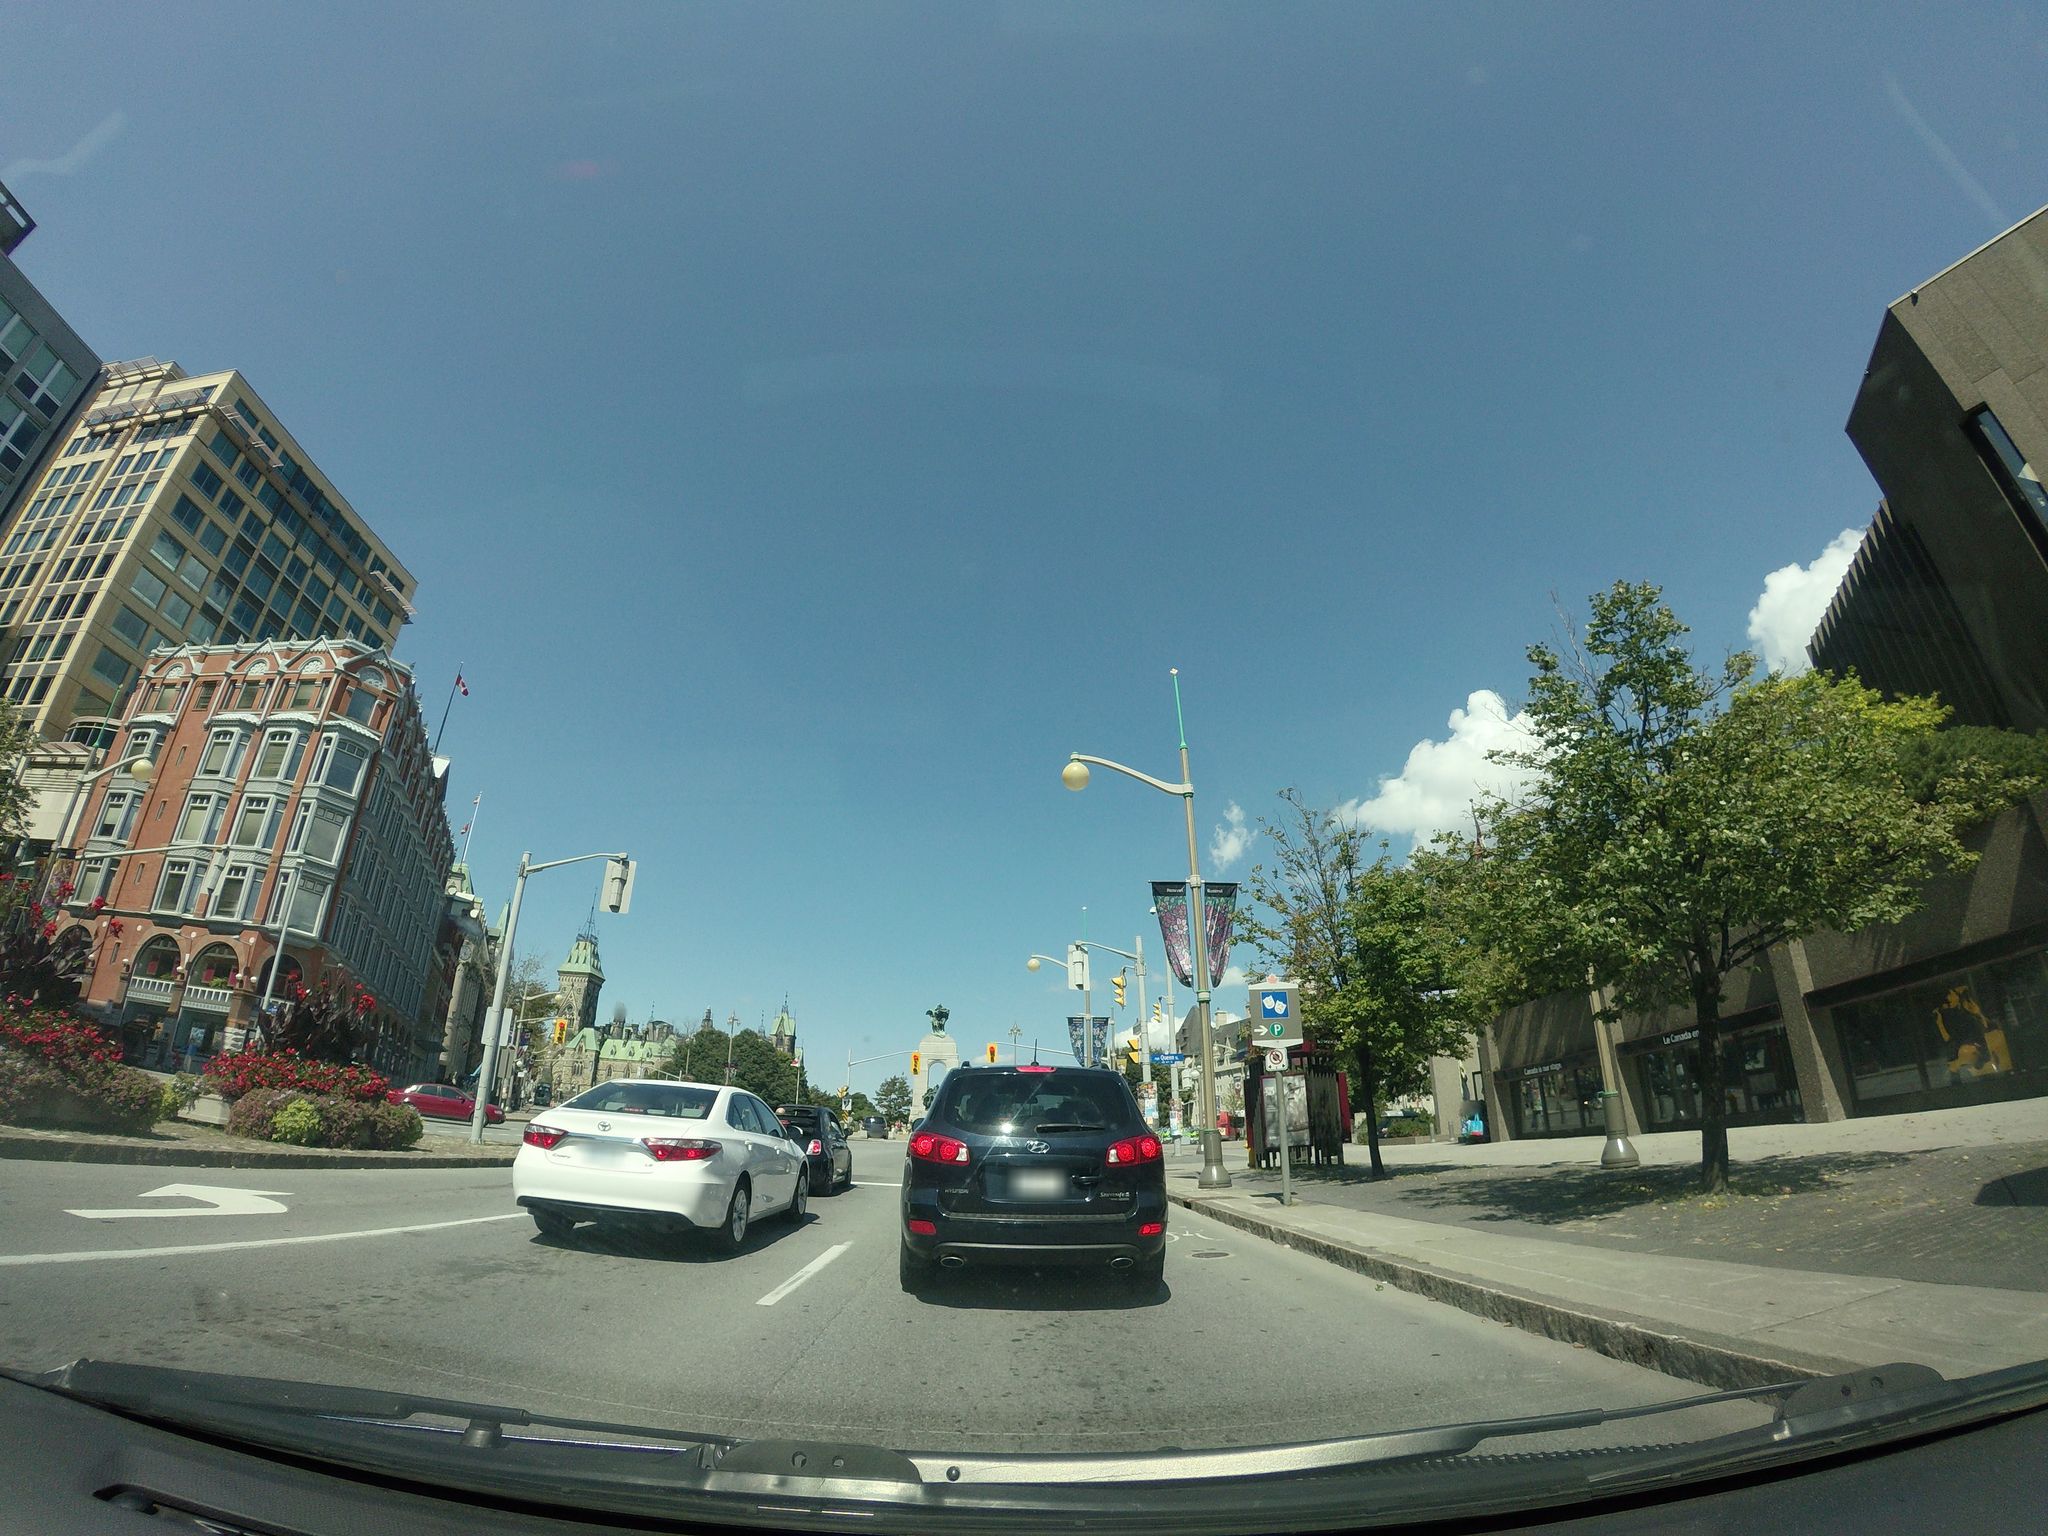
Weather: clear
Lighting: day
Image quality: good
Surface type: driving surface
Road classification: secondary
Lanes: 2, 3
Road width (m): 1.5
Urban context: urban centre
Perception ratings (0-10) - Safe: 4.79, Lively: 8.96, Beautiful: 1.57, Boring: 2.69, Depressing: 4.12, Wealthy: 6.03